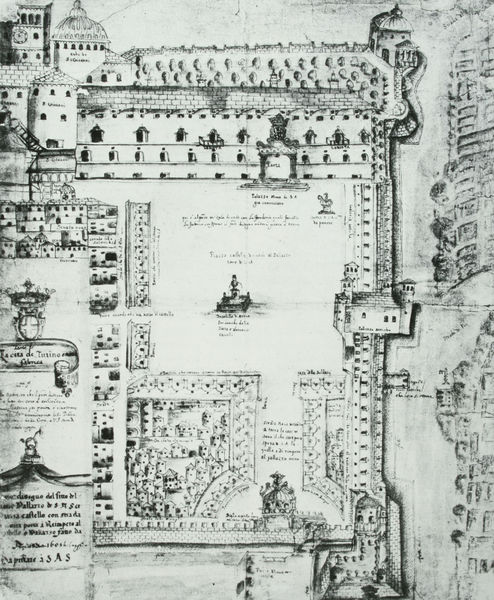
Titel: "Contrada Nuova meridionale"
Künstler: Monsa
Standort: Turin
Institution: Archivio Storico del Comune
Schlagwörter: baum, weiß, bäume, kirchturm, stadt, fenster, grau, mitte, schwarz, skizze, säulen, zeichnung, anlage, gebäude, haus, park, schloss, architektur, felder, häuser, krone, brunnen, turm, garten, balkon, schrift, papier, bogen, italien, mauer, ziegel, grafik, graphik, grenze, hof, platz, kuppel, wehr, banner, treppe, inschrift, uhr, durchgang, tor, umriss, zinnen, befestigung, rechtecke, eingang, innenhof, burg, kloster, kreuz, türme, palast, denkmal, festung, mauerwerk, druck, stich, schwarzweiß, text, entwurf, reihen, wappen, karte, anwesen, mauern, beete, graben, stadtmauer, plan, gärten, fort, handschrift, beschreibung, höfe, legende, grundriss, schlosspark, stadtplan, übersicht, verteidigung, schlossgarten, statur, stiege, festungsmauer, starßen, garnison, stadtmauern, ummauerung, suer, befetigung, landwehr, beschritung, wehrung